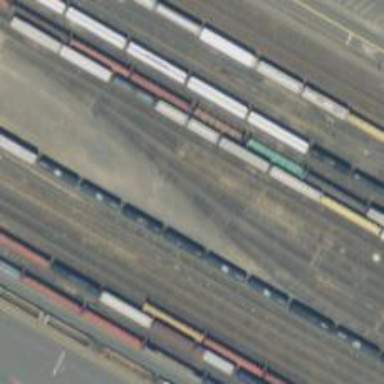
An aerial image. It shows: Railway yard in service.